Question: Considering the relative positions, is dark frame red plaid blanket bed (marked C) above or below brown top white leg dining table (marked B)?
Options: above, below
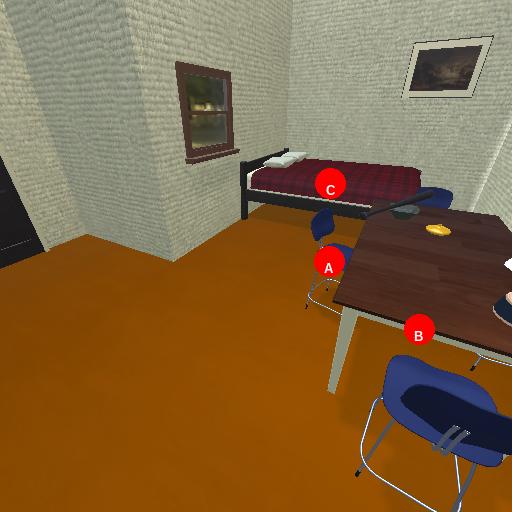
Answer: above